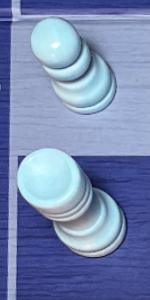
Label: Rook_White